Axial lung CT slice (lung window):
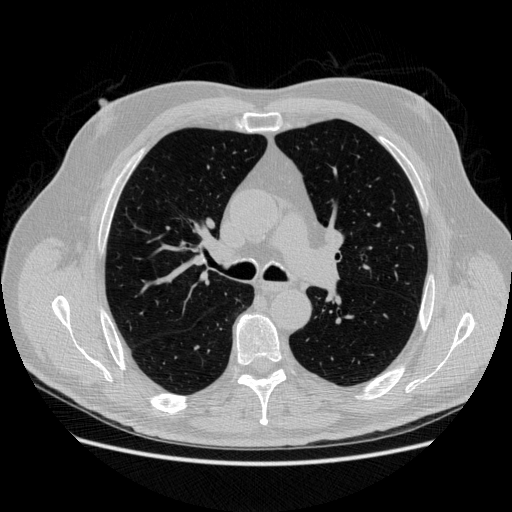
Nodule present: no